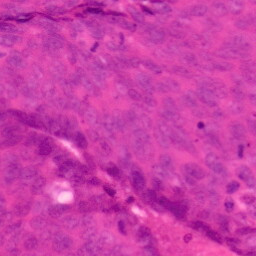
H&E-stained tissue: Colon